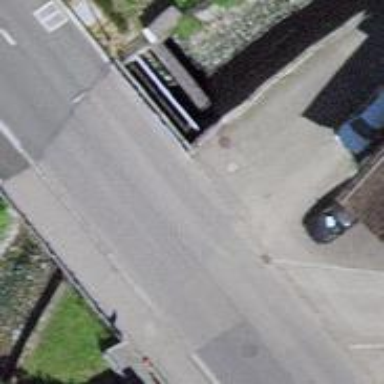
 crossing over bridge with separate sidewalks."